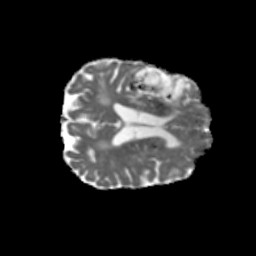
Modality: MD
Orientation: axial
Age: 75
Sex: male
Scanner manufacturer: siemens
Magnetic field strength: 3 T
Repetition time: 5.47 s
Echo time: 0.0854 s